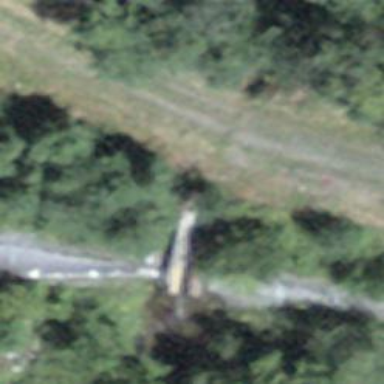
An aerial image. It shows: Culvert tunnel.